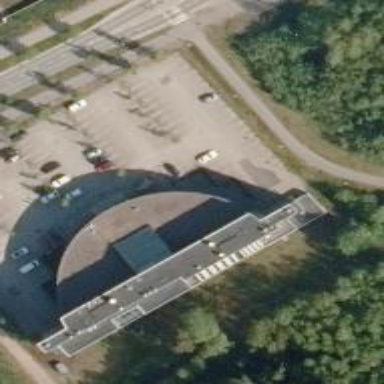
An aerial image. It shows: Office building.